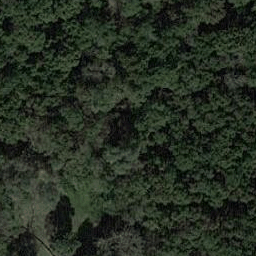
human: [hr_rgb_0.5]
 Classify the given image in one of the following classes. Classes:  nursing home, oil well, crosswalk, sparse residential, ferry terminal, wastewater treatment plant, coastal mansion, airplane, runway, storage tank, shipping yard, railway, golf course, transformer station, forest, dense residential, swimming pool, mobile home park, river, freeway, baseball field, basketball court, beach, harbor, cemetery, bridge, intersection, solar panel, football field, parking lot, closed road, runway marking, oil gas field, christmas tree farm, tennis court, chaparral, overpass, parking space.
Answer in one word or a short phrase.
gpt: forest